Question: I've been trying to create a clickable listview that takes in a string array and a few images and presents them in a textview style. So far I have managed to create a listview with each of the strings and images, however I am unsure how to use the onClick method so as to make the textviews clickable to start new activities etc.
Here is my code so far (Excluding XML):
'''
public class MySimpleArrayAdapter extends ArrayAdapter<String> {
private final Context context;
private final String[] values;
public MySimpleArrayAdapter(Context context, String[] values) {
super(context, R.layout.activity_test2, values);
this.context = context;
this.values = values;
}
/* Print a toast when a list item is clicked, don't know what to do */
public void onClick() {
switch (list item) {
case 0:
Toast.makeText(this.context, "Pressed!", Toast.LENGTH_LONG).show()
break;
}
case 1:
etc....
}
@Override
public View getView(int position, View convertView, ViewGroup parent) {
LayoutInflater inflater = (LayoutInflater) context
.getSystemService(Context.LAYOUT_INFLATER_SERVICE);
View rowView = inflater.inflate(R.layout.activity_test2, parent, false);
TextView textView = (TextView) rowView.findViewById(R.id.label);
ImageView imageView = (ImageView) rowView.findViewById(R.id.icon);
textView.setText(values[position]);
String s = values[position];
if (s.startsWith("Report a Road Delay")) {
imageView.setImageResource(R.drawable.ic_menu_compose);
} else if (s.startsWith("View Reported Delays")) {
imageView.setImageResource(R.drawable.ic_menu_view);
} else if (s.startsWith("Search a Road for Delays")) {
imageView.setImageResource(R.drawable.ic_menu_search);
} else if (s.startsWith("Update a Delay Report")) {
imageView.setImageResource(R.drawable.ic_menu_edit);
} else if (s.startsWith("Validate a Delay Report")) {
imageView.setImageResource(R.drawable.ic_menu_mark);
}
return rowView;
}
}
public class MainActivity extends ListActivity {
public void onCreate(Bundle SavedInstanceState) {
super.onCreate(SavedInstanceState);
String[] values = new String[] { "Report a Road Delay",
"View Reported Delays", "Search a Road for Delays",
"Update a Delay Report", "Validate a Delay Report" };
MySimpleArrayAdapter adapter = new MySimpleArrayAdapter(this, values);
setListAdapter(adapter);
}
}
'''
This is how it looks so far:

All I basically don't understand is the onClick method; what parameters it takes it, and how to determine which item was clicked. Any help would be appreciated.
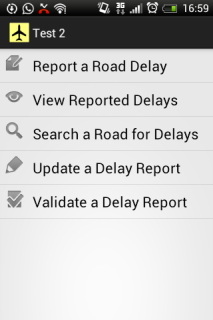
Answer: Try this:
'''
ListView list1 = getListView();
list1.setOnItemClickListener(
new OnItemClickListener()
{
@Override
public void onItemClick(AdapterView<?> arg0, View view,
int position, long id) {
//Take action here.
}
}
);
'''